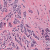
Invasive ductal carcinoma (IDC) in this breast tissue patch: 1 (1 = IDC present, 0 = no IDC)